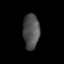
Tissue: prostate
Cell type: T cells
Senescence score: 0.7522
Nuclear area (px): 560
Mean DAPI intensity: 79.618